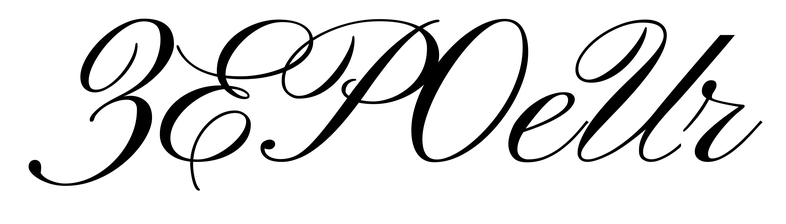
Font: PinyonScript-Regular